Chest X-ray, PA view. Patient: 26 years old, sex F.
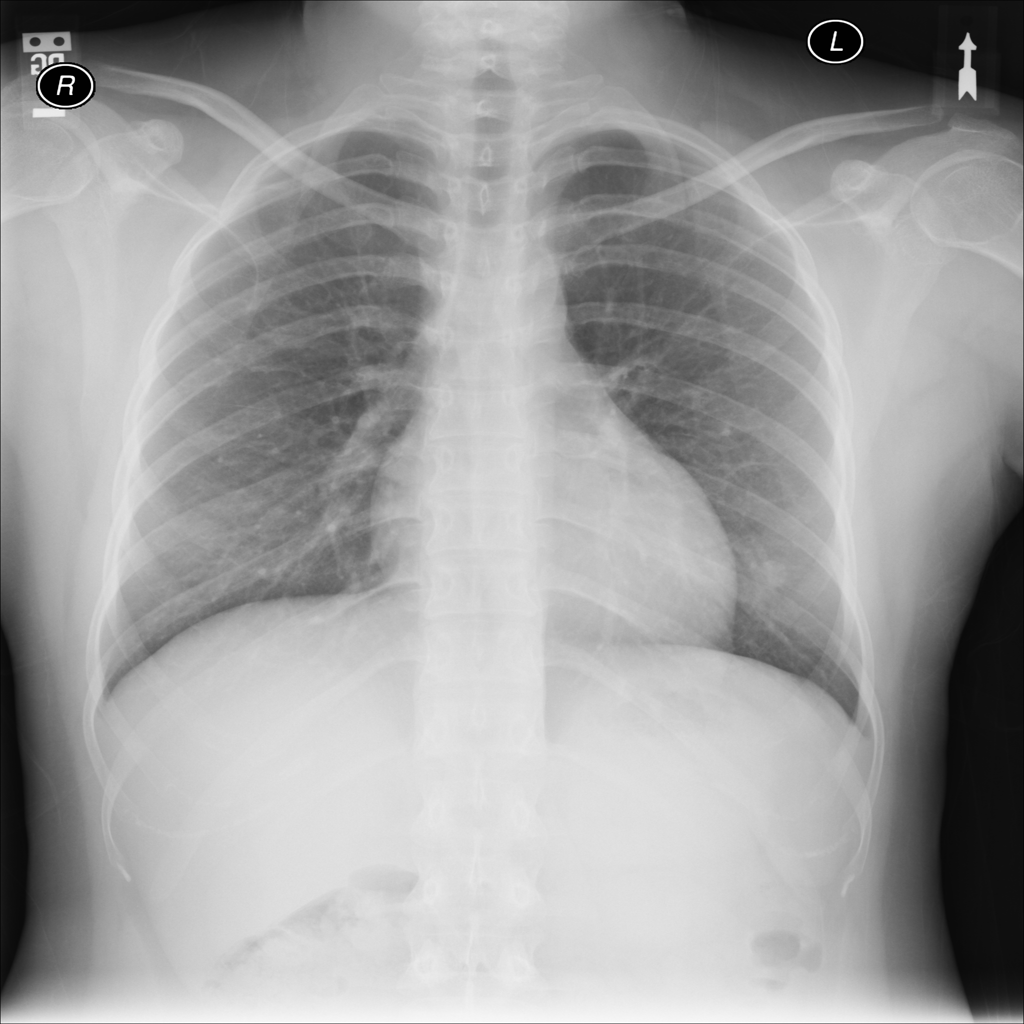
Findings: No Finding